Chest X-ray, PA view. Patient: 48 years old, sex M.
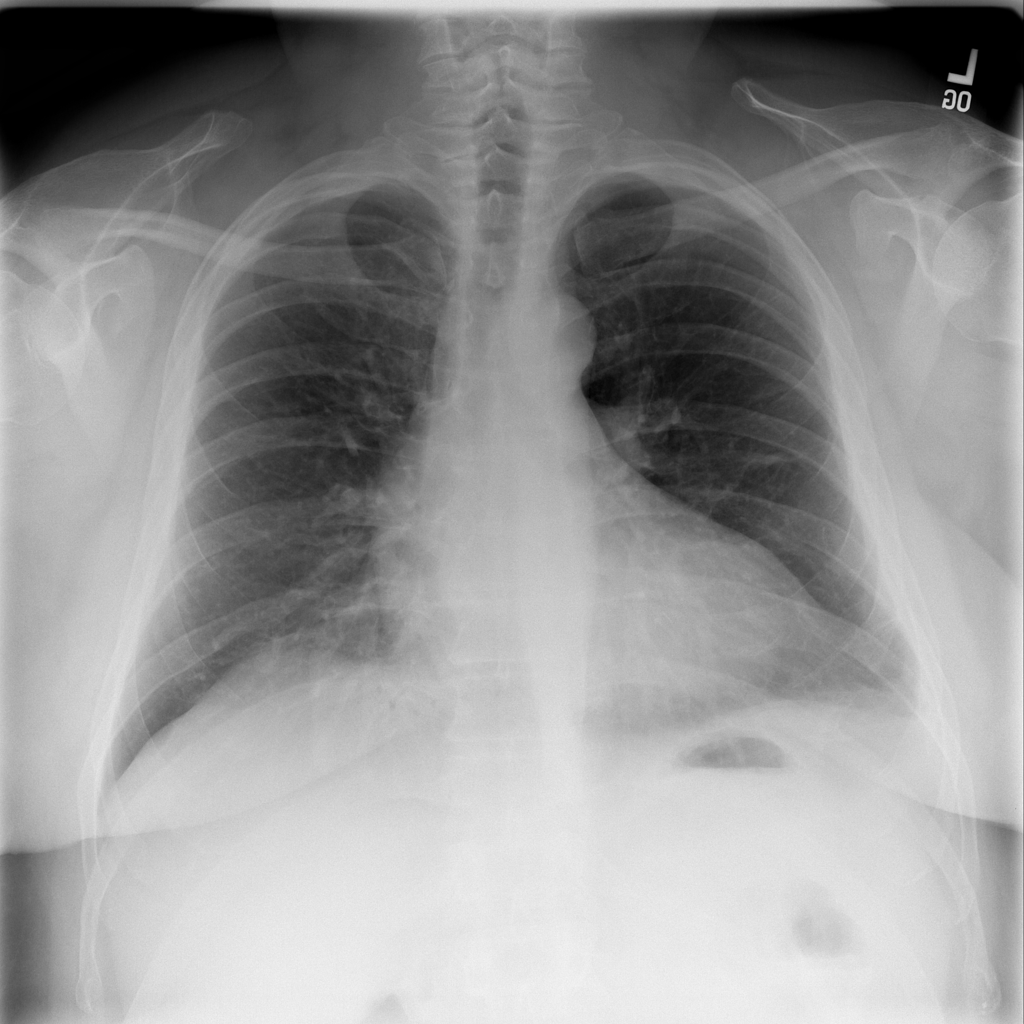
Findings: No Finding